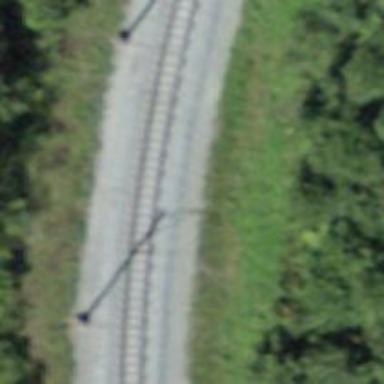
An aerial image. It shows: Narrow-gauge railway track electrified by contact line.